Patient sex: F
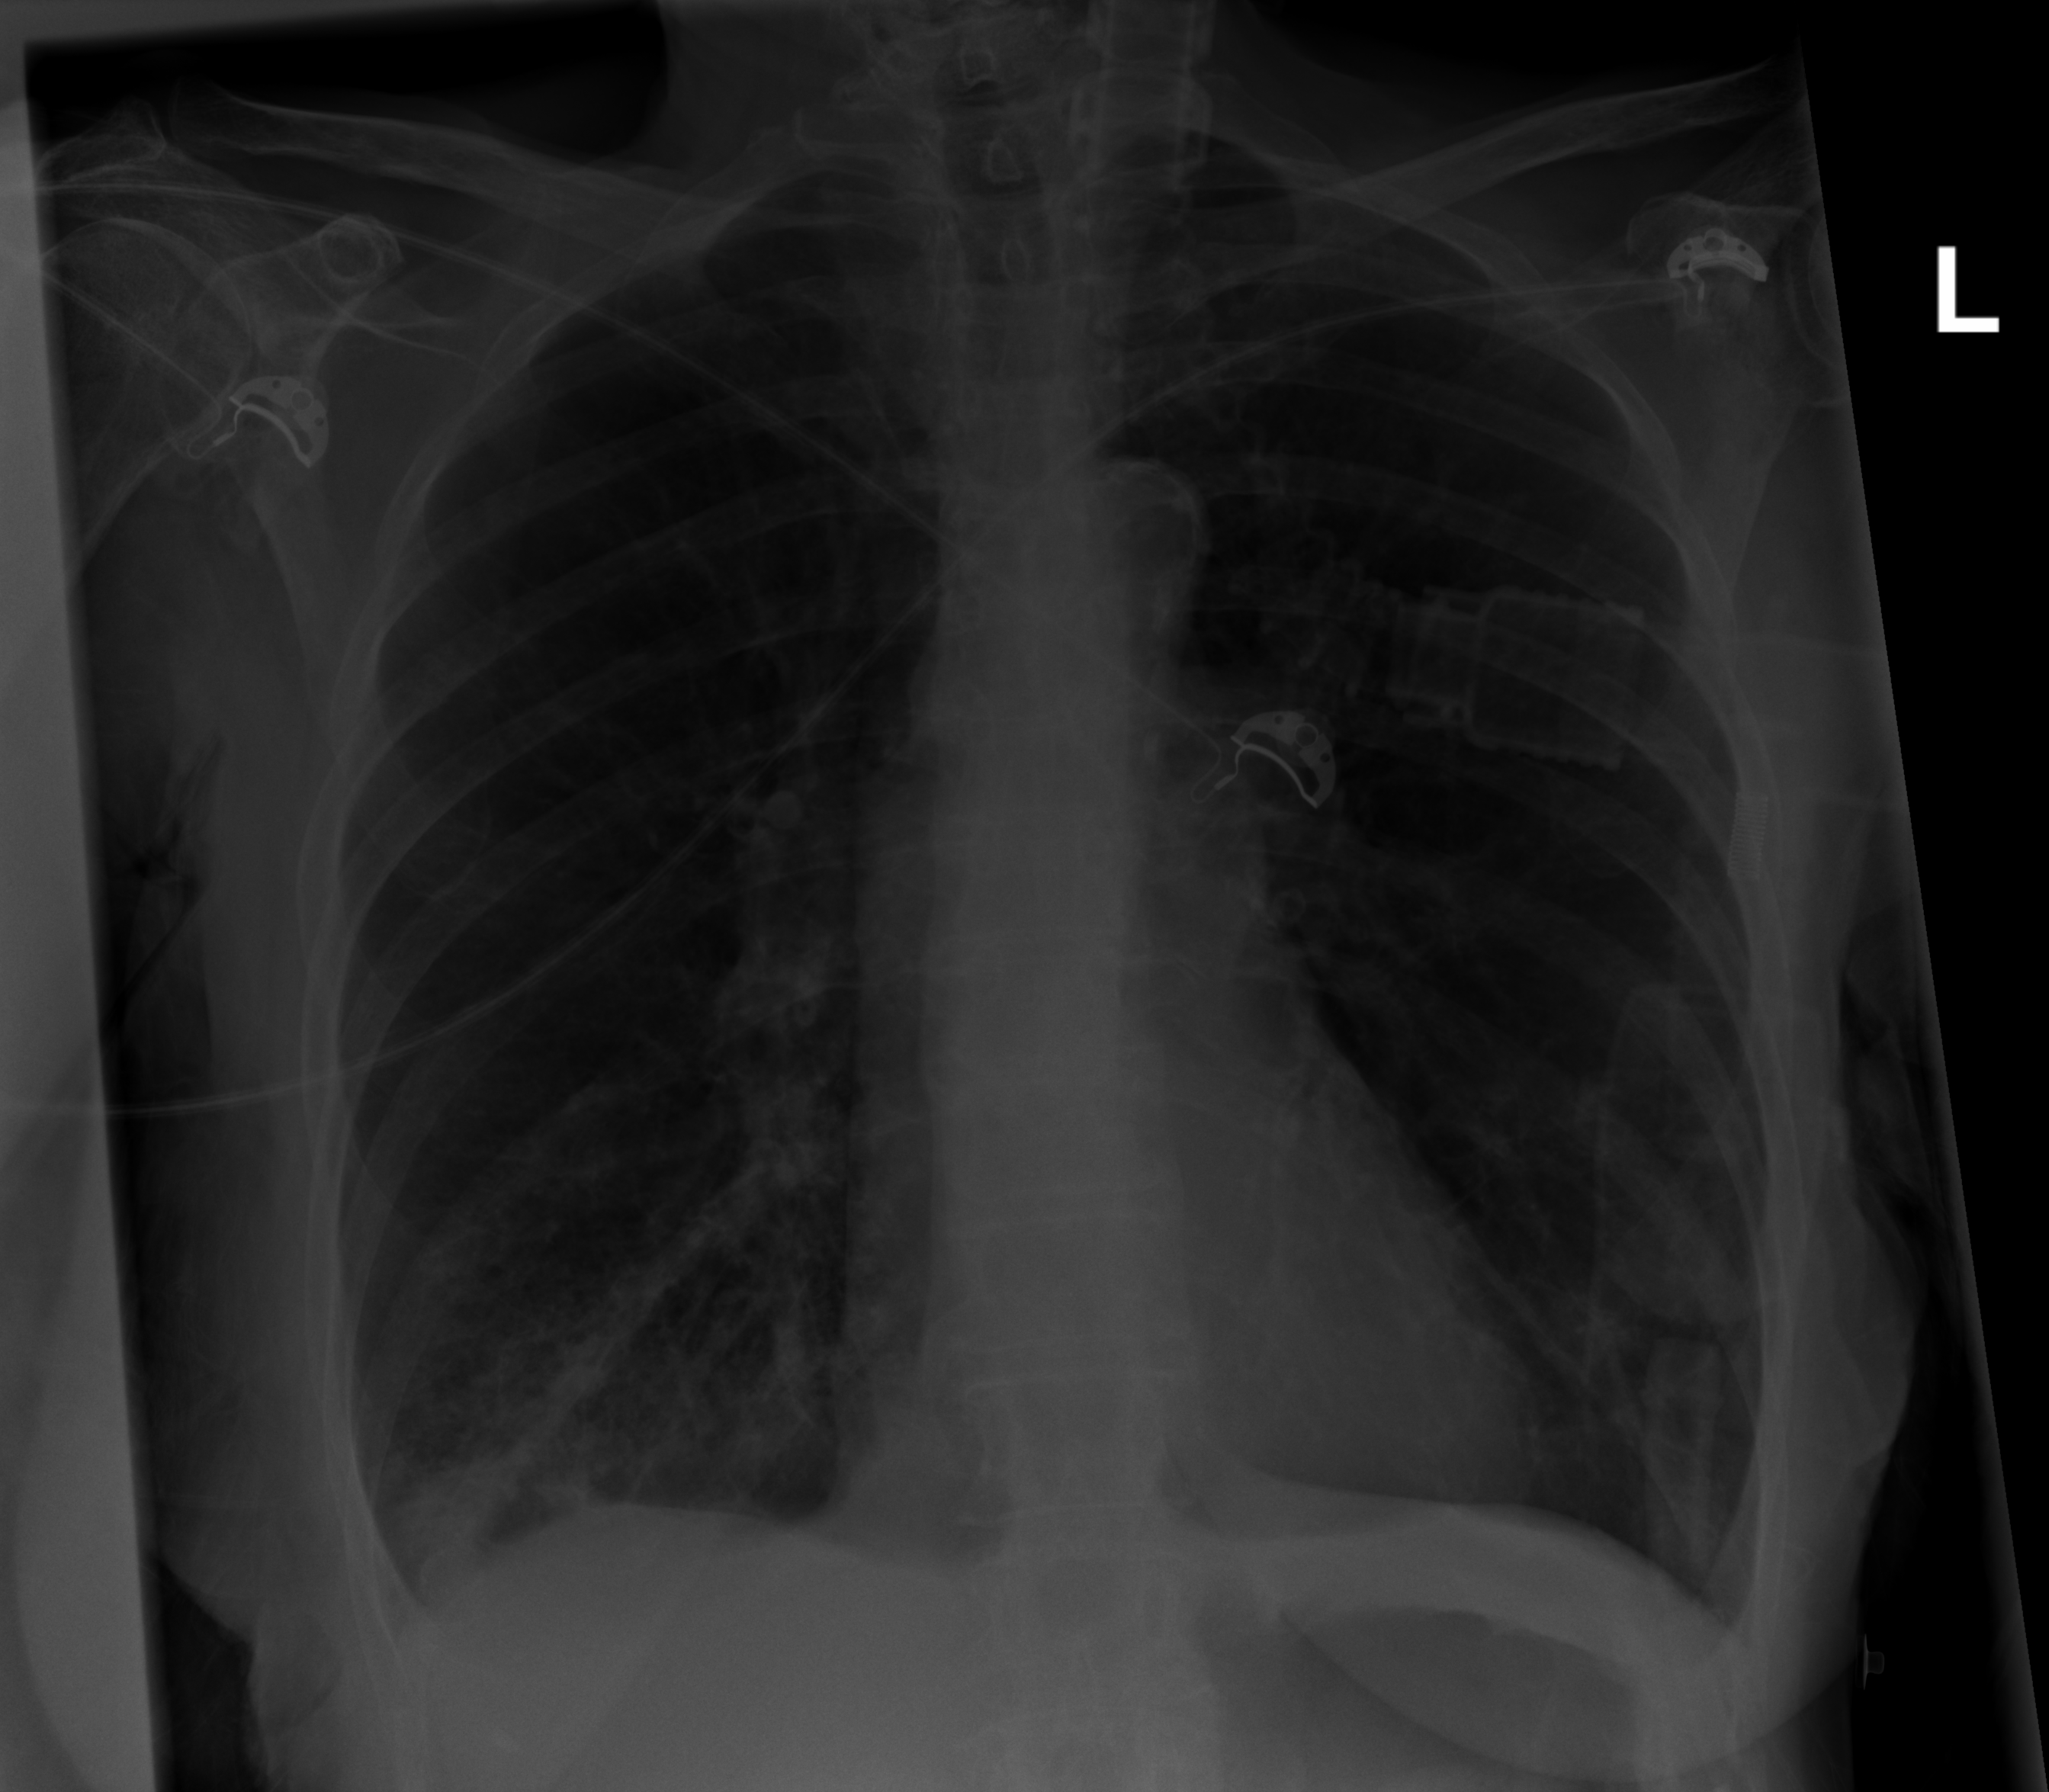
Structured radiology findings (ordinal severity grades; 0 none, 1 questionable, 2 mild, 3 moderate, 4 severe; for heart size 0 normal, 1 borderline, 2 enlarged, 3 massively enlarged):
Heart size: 0
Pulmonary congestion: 0
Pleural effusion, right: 1
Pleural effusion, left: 1
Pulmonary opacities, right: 2
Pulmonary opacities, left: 0
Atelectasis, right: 2
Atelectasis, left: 0